Question: I've removed spiderable package and added <URL> package to my angular-meteor app.
'''
{
"public": {
},
"PrerenderIO": {
"token": "mytoken"
}
}
'''
This is my settings.json file

after the 'undefined://' it's my ip address from the server.
What am I doing wrong?
Tried adding
'''
"PrerenderIO": {
"token": "mytoken"
}
'''
to the 'mup.json' file but still doesn't work.
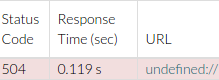
Answer: Try:
'''
"PrerenderIO": {
"token": "mytoken",
"host": "yourwebsite.com",
"protocol": "https"
}
'''
Change yourwebsite.com to your domain and set the protocol to http or https...whichever one your site supports.